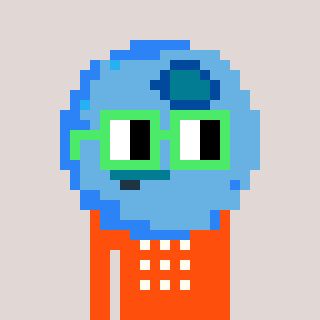
a pixel art character with square light green glasses, a blueberry-shaped head and a orange-colored body on a warm background